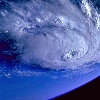
Label: cloud